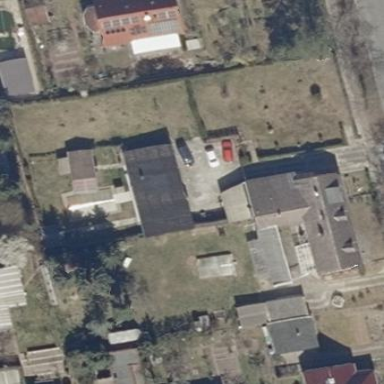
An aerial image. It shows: Garage.